Question: Suddenly a page in my asp.net mvc 2 cms starts crashing and give output like this

I dont have any clue why its stop working. Does any body knows?
My application is on asp.net mvc-2, c#, SQL Server 2008
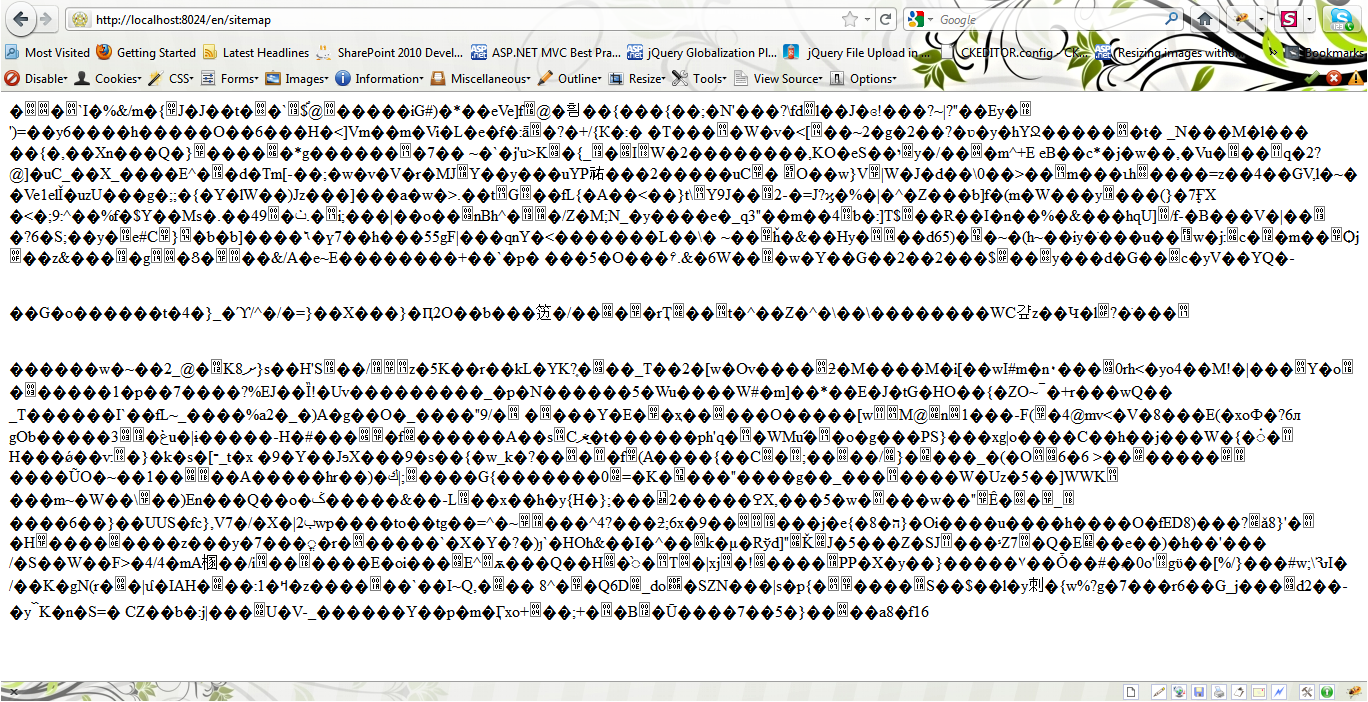
Answer: Seems like <URL> caveat.